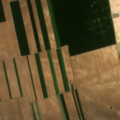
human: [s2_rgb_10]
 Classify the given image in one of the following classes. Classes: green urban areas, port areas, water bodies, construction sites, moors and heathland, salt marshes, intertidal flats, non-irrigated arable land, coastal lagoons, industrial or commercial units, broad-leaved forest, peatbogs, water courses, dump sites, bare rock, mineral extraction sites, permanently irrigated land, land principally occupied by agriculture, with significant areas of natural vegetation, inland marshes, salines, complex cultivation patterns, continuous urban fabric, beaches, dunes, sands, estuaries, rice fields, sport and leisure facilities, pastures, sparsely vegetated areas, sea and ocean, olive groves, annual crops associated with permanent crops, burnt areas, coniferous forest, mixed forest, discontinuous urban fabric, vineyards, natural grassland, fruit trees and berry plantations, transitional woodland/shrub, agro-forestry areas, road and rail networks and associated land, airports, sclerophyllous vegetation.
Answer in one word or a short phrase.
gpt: non-irrigated arable land